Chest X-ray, PA view. Patient: 58 years old, sex M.
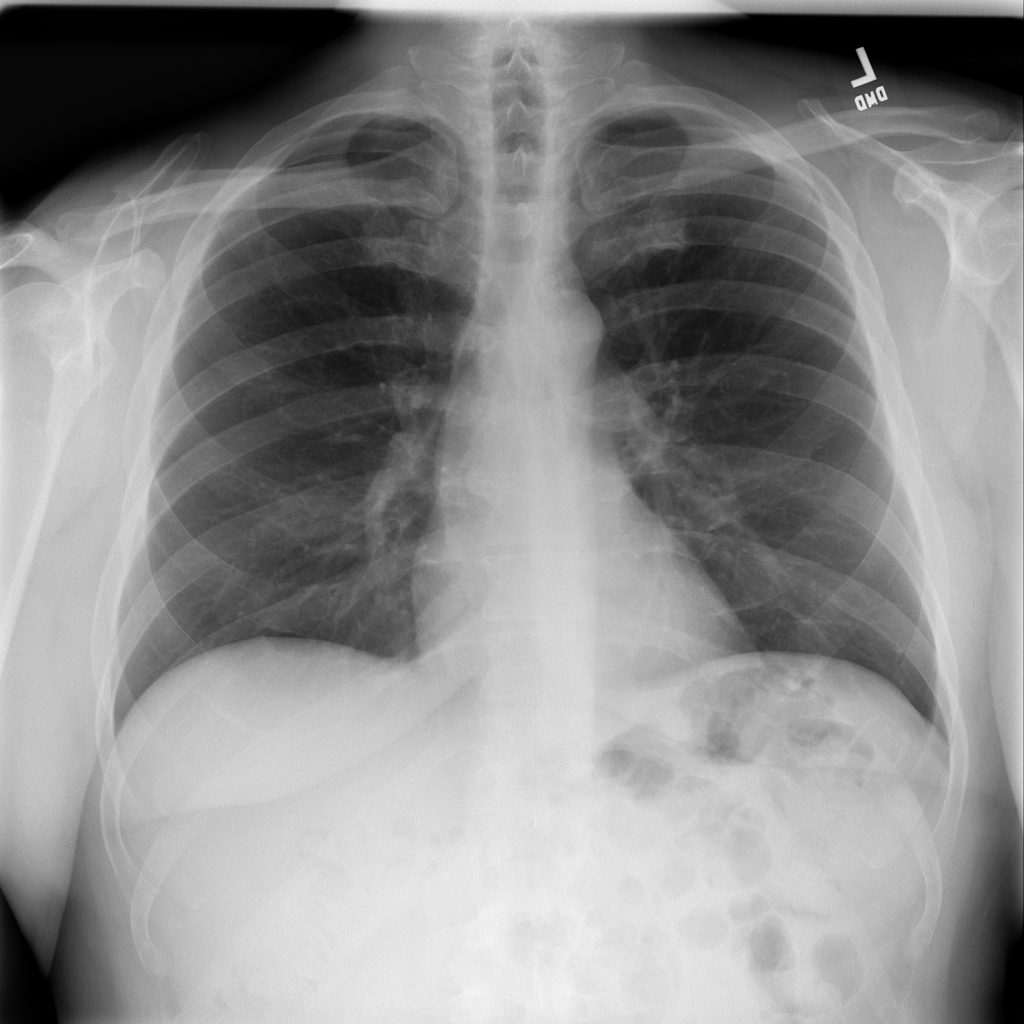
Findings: No Finding